Interaction volume radius: 5 \u00c5
Interaction volume height: 25 \u00c5
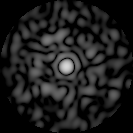
Disorder parameter: 0.8292